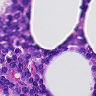
Metastatic tissue present: no